Question: I have a PNG image of a hand cutout overlay on top of google map, as shown here.

How do I make it such that I can click-drag the map when my mouse is over the hand cutout. Initially I thought that the hand cutout is hollow, but this was not the case. Any ideas or solutions to solve this?
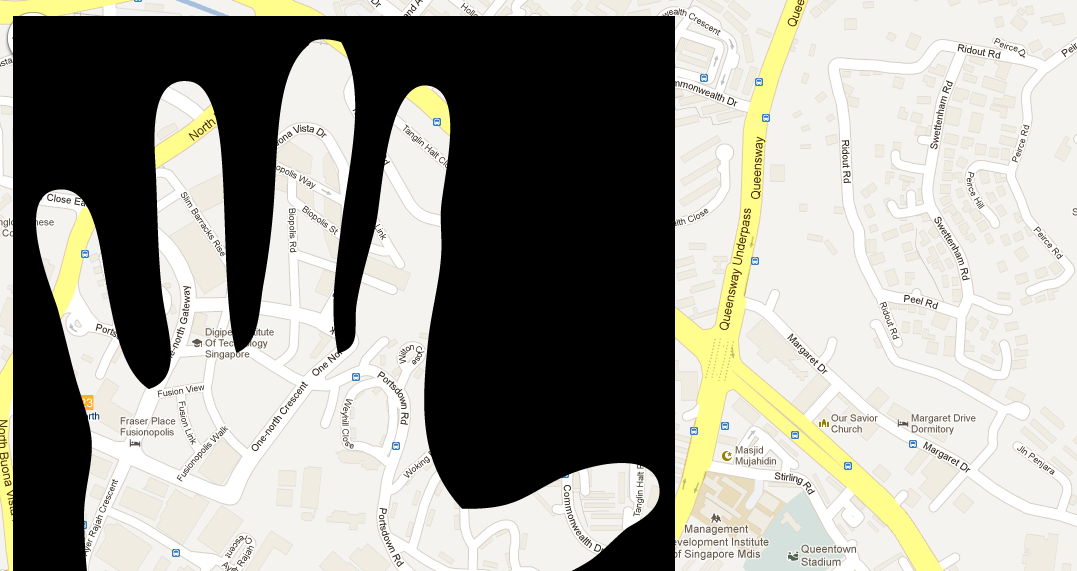
Answer: Try to apply 'pointer-events: none;' to PNG image. <URL>
- Google maps with png mask. NOTE: see <URL>